Aerial crown-view tile of a tropical tree (Barro Colorado Island, Panama), acquired 20250217:
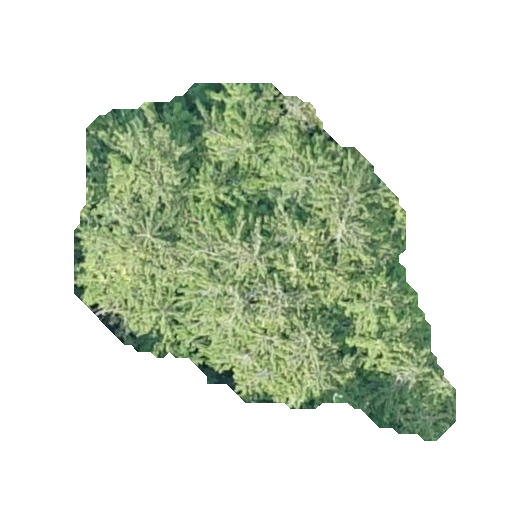
Species: Quararibea stenophylla
GBIF accepted scientific name: Quararibea stenophylla
Crown area: 133.159 m²